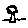
Label: tree